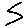
Label: zigzag